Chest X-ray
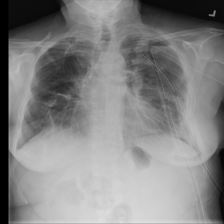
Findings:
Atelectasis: negative
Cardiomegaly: negative
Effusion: negative
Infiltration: negative
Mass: negative
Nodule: negative
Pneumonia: negative
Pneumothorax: negative
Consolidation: negative
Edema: negative
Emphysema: negative
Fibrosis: negative
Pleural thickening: negative
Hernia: negative